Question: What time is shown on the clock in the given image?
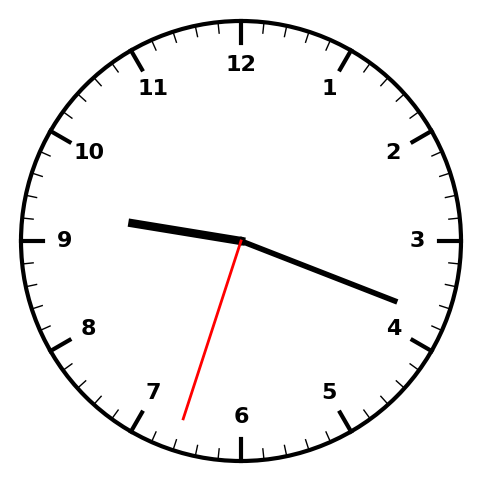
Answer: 09:18:33